Field crop: maize
Growth stage: 2
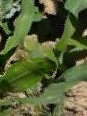
Species: maize